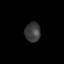
Tissue: skin
Cell type: Epithelial cells
Senescence score: 0.2409
Nuclear area (px): 296
Mean DAPI intensity: 59.564